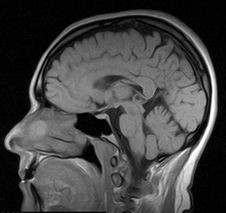
Label: notumor